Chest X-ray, PA view. Patient: 28 years old, sex M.
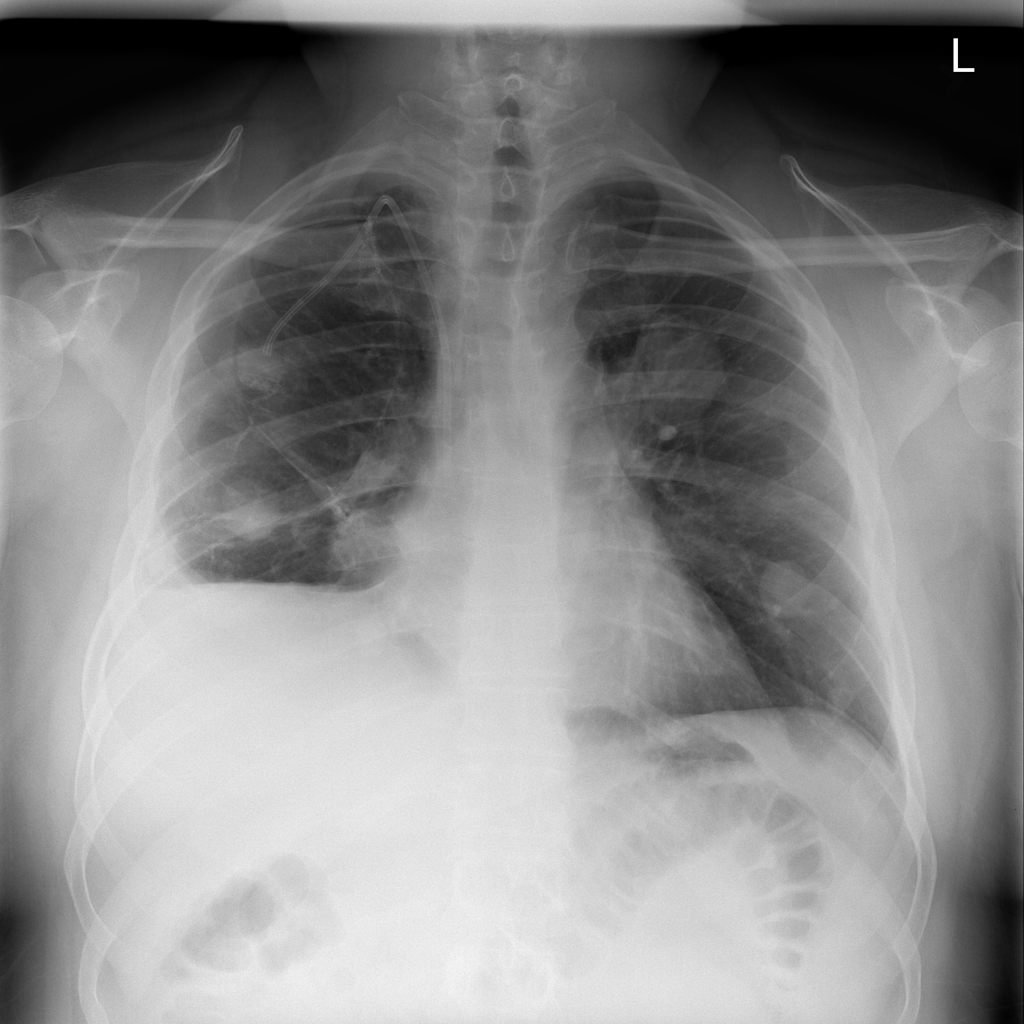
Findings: Nodule